Question: I need to do some simple calculations counting the percentage ranges of each project. It seems as if this should be a very simple straightforward query but my results (counts of percentages <10%, >50%, and >100% are coming back incorrect and I'm having trouble figuring out why. I'm working in db2 and here is a sample of my data.

My query that returns the incorrect results ("24") is:
'''
SELECT
COUNT(*)
FROM Fact_Table
WHERE Dept_NAME = 'sales'
AND PERCENTAGE_USED > '100.00%'
'''
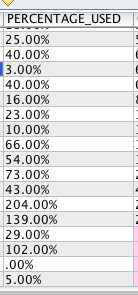
Answer: It looks like your values are being stored as strings (hence the ''%'') rather than as numbers.
Here is a method to compare them as numbers, and do the ranges at the same time:
'''
SELECT (case when cast(replace(PERCENTAGE_USED, '%', '') as float) <= 10 then '<10'
when cast(replace(PERCENTAGE_USED, '%', '') as float) <= 50 then '10-50'
when cast(replace(PERCENTAGE_USED, '%', '') as float) <= 100 then '50-100'
when cast(replace(PERCENTAGE_USED, '%', '') as float) > 100 then '>100'
end) as range,
COUNT(*)
WHERE Dept_NAME = 'sales'
GROUP BY (case when cast(replace(PERCENTAGE_USED, '%', '') as float) <= 10 then '<10'
when cast(replace(PERCENTAGE_USED, '%', '') as float) <= 50 then '10-50'
when cast(replace(PERCENTAGE_USED, '%', '') as float) <= 100 then '50-100'
when cast(replace(PERCENTAGE_USED, '%', '') as float) > 100 then '>100'
end);
'''